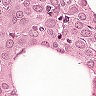
Metastatic tissue present: yes